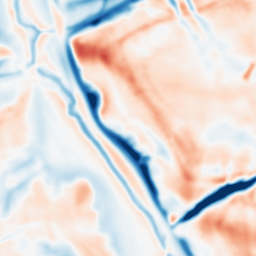
Category: multiscale
Decomposition family: dog
Decomposition parameters: sigma_low: 2
sigma_high: 10
Upsampling method: quartic
Upsampling parameters: scale: 2
Upsampling scale: 2